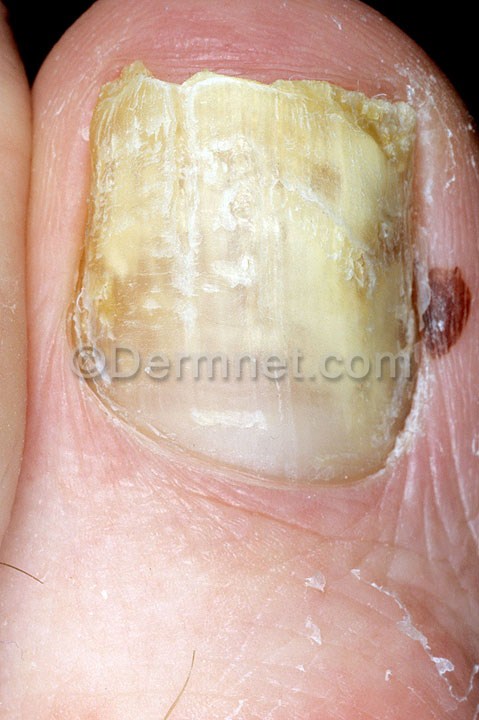
Disease: Nail Fungus and other Nail Disease